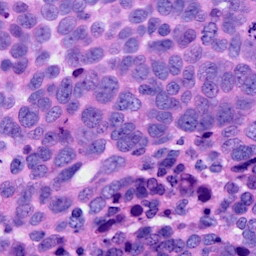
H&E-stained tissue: Ovarian